Field crop: maize
Growth stage: 2
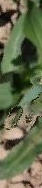
Species: maize